Field crop: tomato
Growth stage: 1
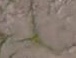
Species: cyperus